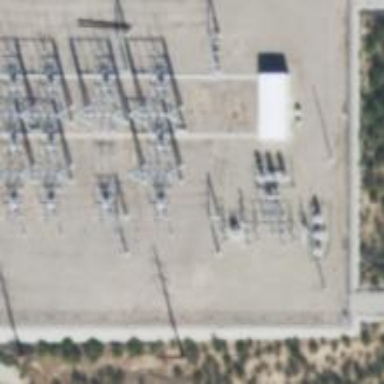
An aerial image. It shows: Switch used for power control.